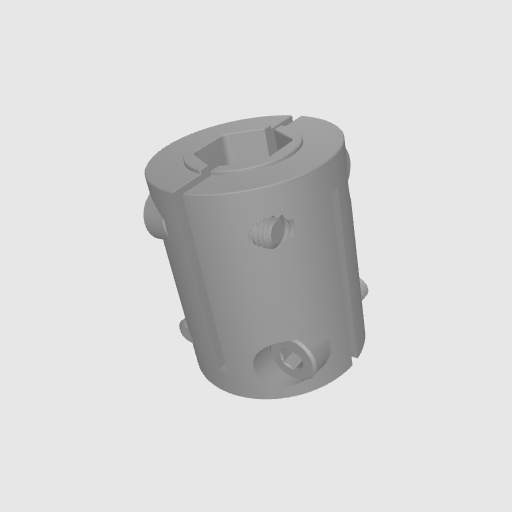
Part: HyperCoupler12RID12RID